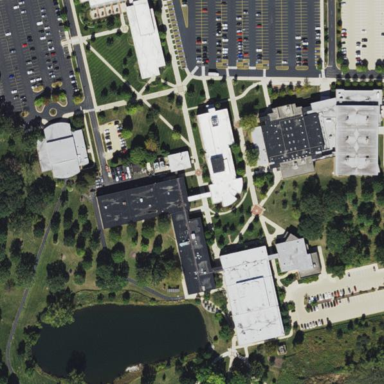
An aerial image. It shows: College building.